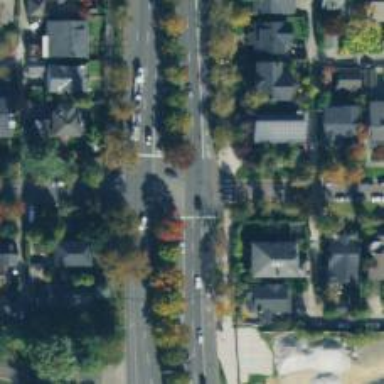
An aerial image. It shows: Intersection on residential road with asphalt surface.